Chest X-ray:
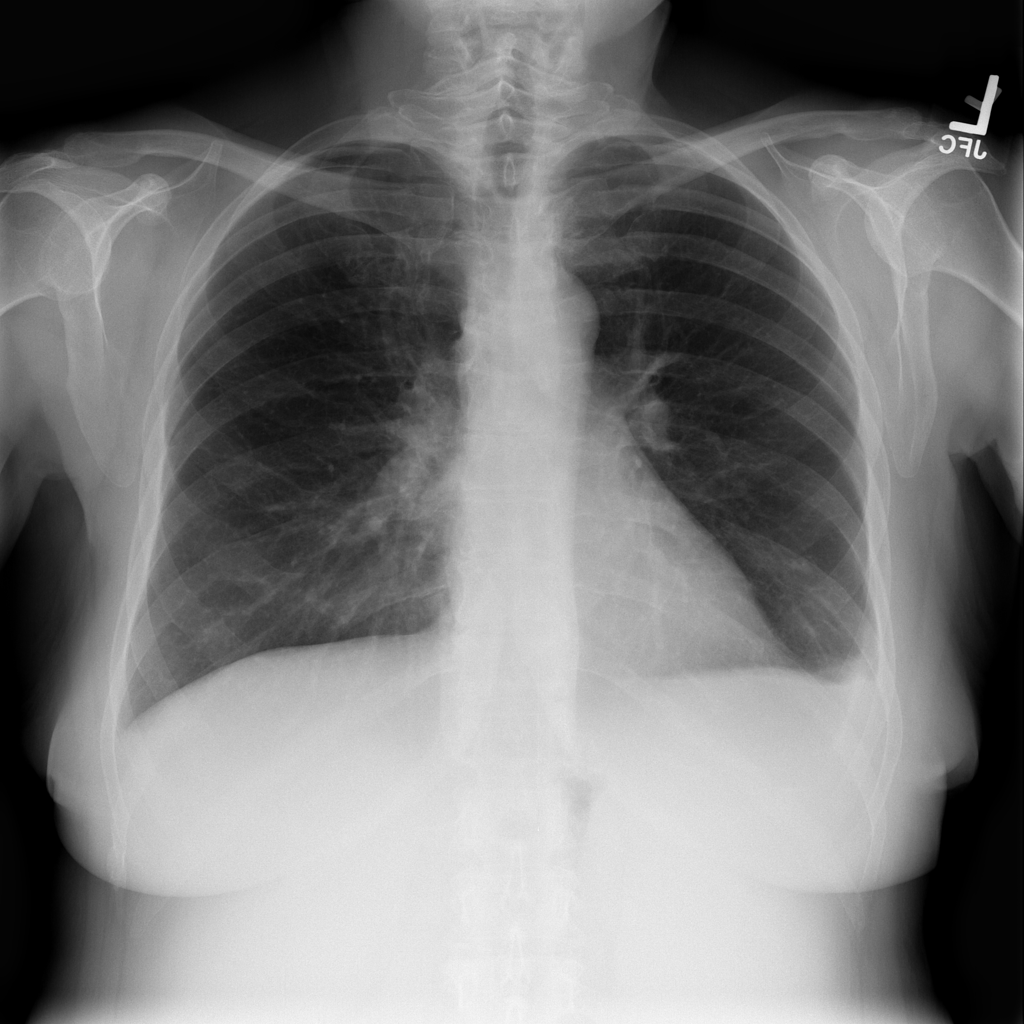
Findings: Effusion
No abnormal finding: no